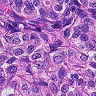
Metastatic tissue present: yes